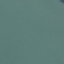
Land use / land cover: SeaLake